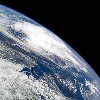
Label: cloud